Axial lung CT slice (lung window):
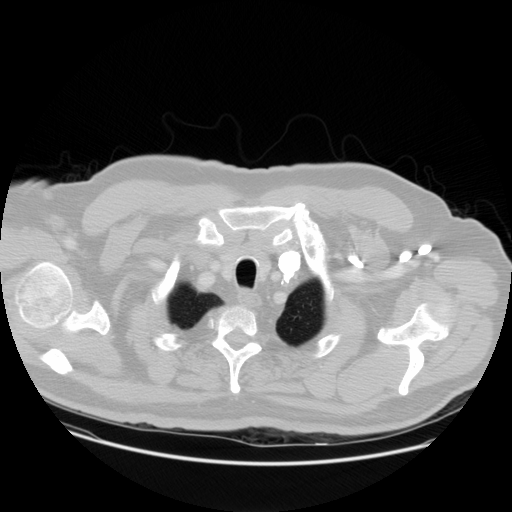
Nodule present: no